Field crop: maize
Growth stage: 2
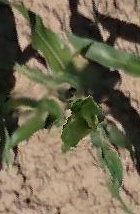
Species: maize